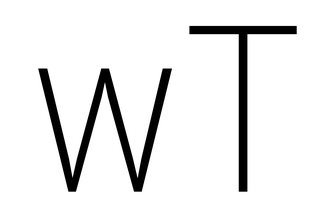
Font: Roboto_Condensed_ExtraLight